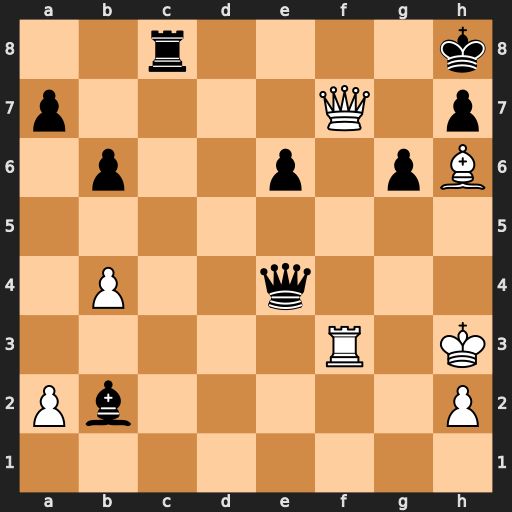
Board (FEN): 2r4k/p4Q1p/1p2p1pB/8/1P2q3/5R1K/Pb5P/8
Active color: w
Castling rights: -
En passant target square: -
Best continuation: Qf8+ Rxf8 Rxf8#